Question: Never asked a question here before, I'll try to lay this out as succinctly as possible.
I've got a Recipe class, that contains lists of three different types of Ingredient Uses. These classes all inherit from the base, IngredientUse. So the mapping looks like this:
'''
<class name="IngredientUse" table="IngredientUses">
<id name="Id" type="Int64" column="Id">
<generator class="native"/>
</id>
<!--some other properties-->
<property name="RecipeId" column="RecipeId"/>
<joined-subclass name="AdditionUse" table="AdditionUses">
<key column="Id" foreign-key="FK_AdditionUses_IngredientUses"/>
<many-to-one name="AdditionUsed" column="AdditionUsed" class="Addition" foreign-key="FK_AdditionUses_Additions"/>
</joined-subclass>
</class>
'''
The one causing problems here is the RecipeId. From the recipe, I have three separate lists of uses for different ingredient types, defined like so:
'''
<bag name="AdditionsUsed" cascade="all" lazy="false">
<key column="RecipeId"/>
<one-to-many class="AdditionUse"/>
</bag>
'''
Now, I'm running into problems trying to load these lists. It has something to do with the inheritance. When I look at the SQL Generated, I see this:
'''
SELECT additionsused0_.RecipeId as RecipeId1_
--other columns not really important
FROM AdditionUses additionsused0_
inner join IngredientUses additionsused0_1_
on additionsused0_.Id=additionsused0_1_.Id
WHERE additionsused0_.RecipeId=@p0; @p0 = '11'
'''
Notice that its' looking for the RecipeId in the subclass' table, and not the base table where the column is actually contained. I know I could just define a separate table for each ingredient type, but that will cause me problems because there are some situations (ie pricing) where I don't need the additional columns in the subclass table, and would like to be able to load all the ingredients into the same list at once.
I'm certain I must be missing something here, figured someone more familiar with NHibernate on this site might recognize it right off the bat.
Thanks in advance.
in case I wasn't clear about what I'm trying to do, this diagram might help (excuse my shoddy UML, hope it doesn't muddy the waters). There is also an Ingredient base class, and the same subtypes off of that.

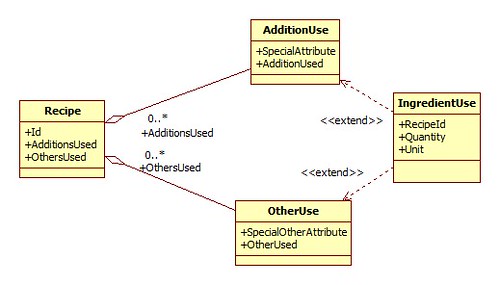
Answer: That's the expected behavior, the key tag is the name of the column in the "many" side that references to the "one"...
Create the tables in a paper, and you'll see that if you want that your ingredient has many additions, you will need add a column in the additions table.
By the way, never map your ids directly, map the entity instead using a many-to-one